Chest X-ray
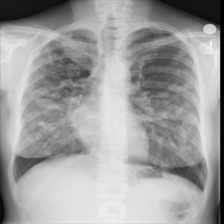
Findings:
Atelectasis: negative
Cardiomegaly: negative
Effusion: negative
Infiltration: negative
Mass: negative
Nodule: negative
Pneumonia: negative
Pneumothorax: negative
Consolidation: negative
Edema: negative
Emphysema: negative
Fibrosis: negative
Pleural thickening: negative
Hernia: negative